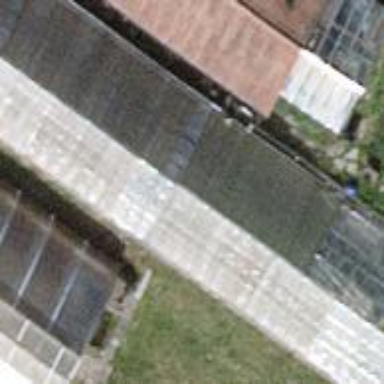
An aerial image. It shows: Greenhouse.